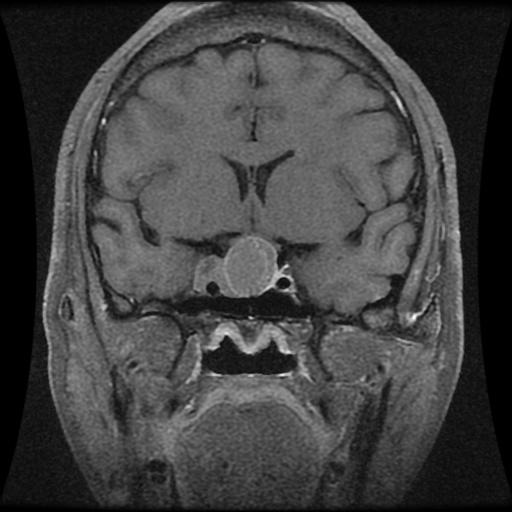
Label: pituitary